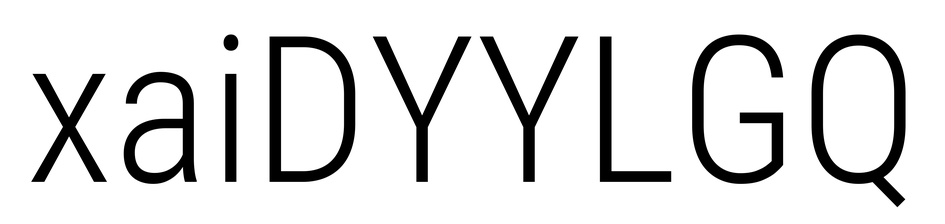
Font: Roboto_Condensed_Light